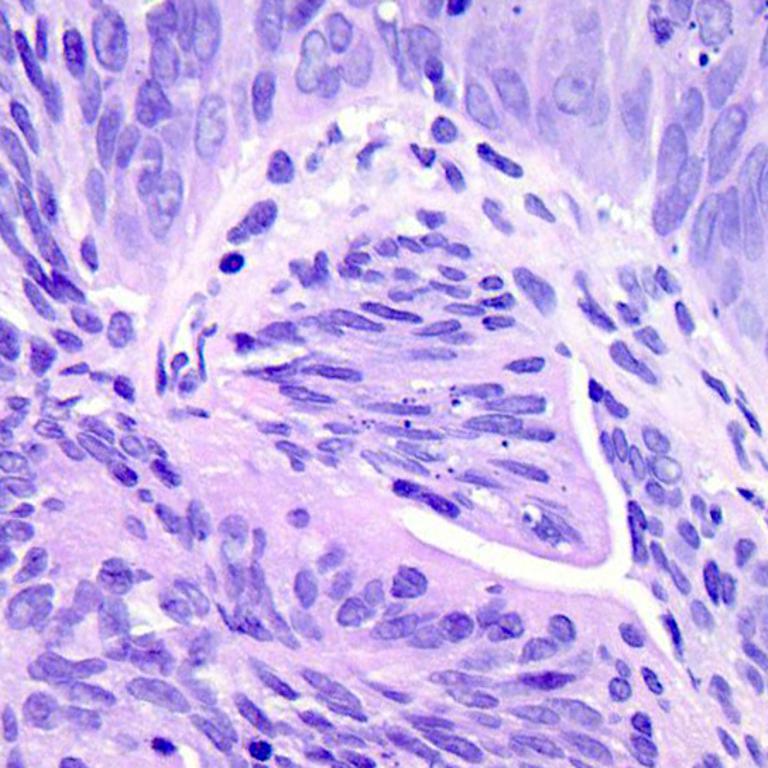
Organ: colon
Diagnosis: adenocarcinomas